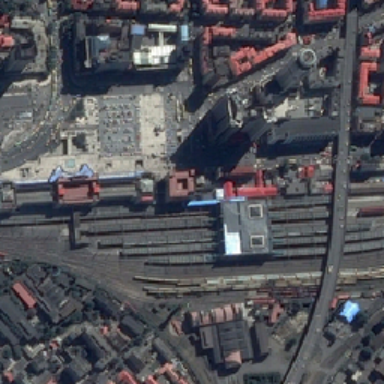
There is a red building on the ground .